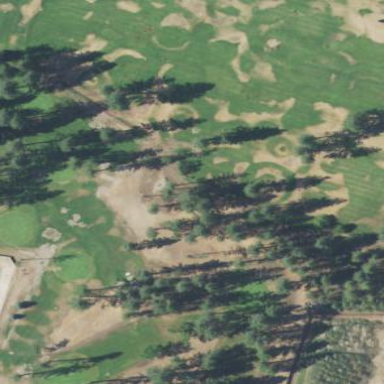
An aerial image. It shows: Golf course.